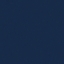
Label: SeaLake